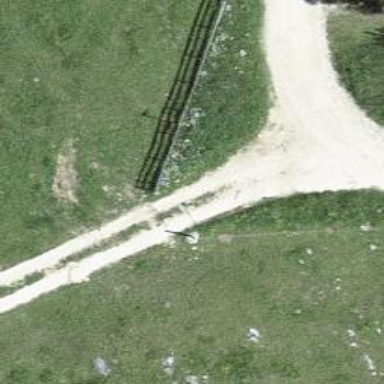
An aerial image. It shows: Gate.